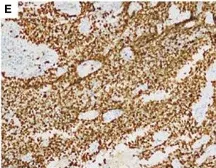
(E) Ki67: It shows high proliferation of the tumor (400x. ). HE, Hematoxylin-eosin stain.
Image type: pathology (h&e)